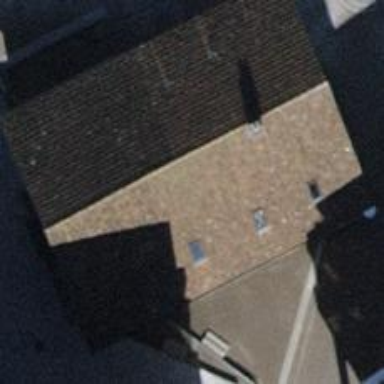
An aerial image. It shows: Government building with gabled roof.